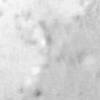
Label: no_change